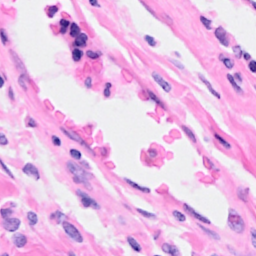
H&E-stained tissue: Breast